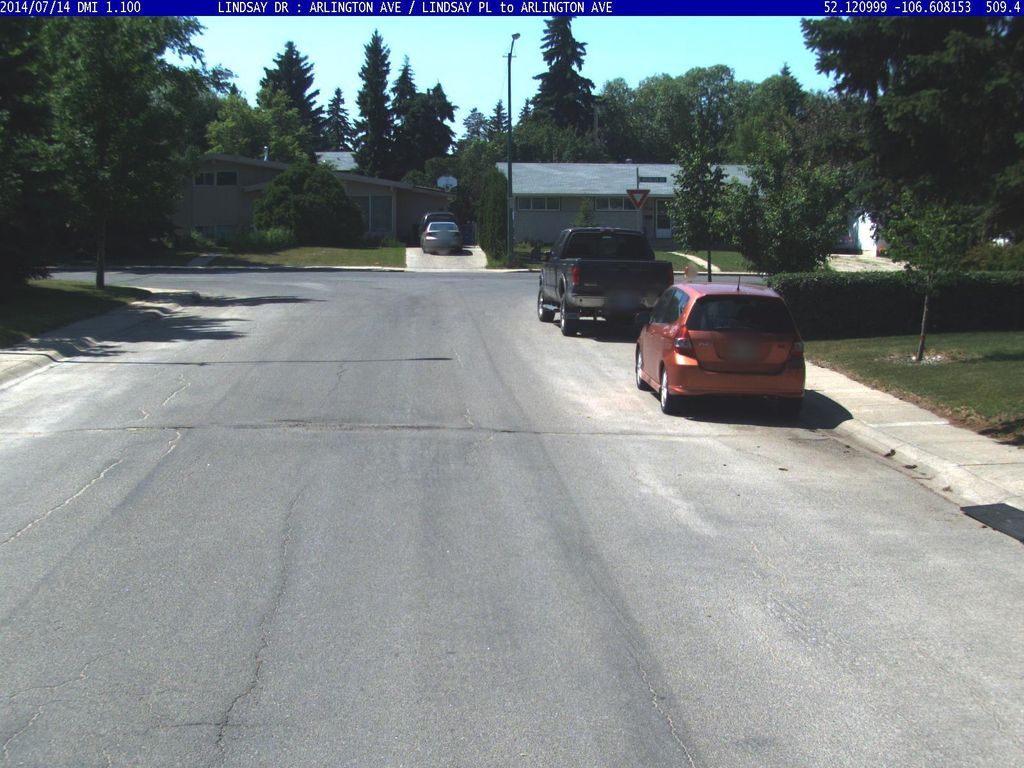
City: saskatoon